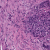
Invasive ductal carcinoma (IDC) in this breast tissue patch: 1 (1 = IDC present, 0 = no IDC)